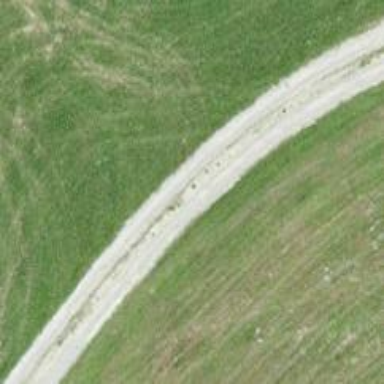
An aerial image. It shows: Driveway leading to service road.